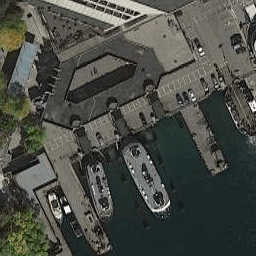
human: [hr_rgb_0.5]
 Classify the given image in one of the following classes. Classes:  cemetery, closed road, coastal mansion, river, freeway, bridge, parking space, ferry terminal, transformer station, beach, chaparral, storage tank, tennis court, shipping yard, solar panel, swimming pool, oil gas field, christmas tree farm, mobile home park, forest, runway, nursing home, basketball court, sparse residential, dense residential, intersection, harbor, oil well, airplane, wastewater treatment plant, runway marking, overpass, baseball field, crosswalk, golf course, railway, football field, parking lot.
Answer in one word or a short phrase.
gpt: ferry terminal